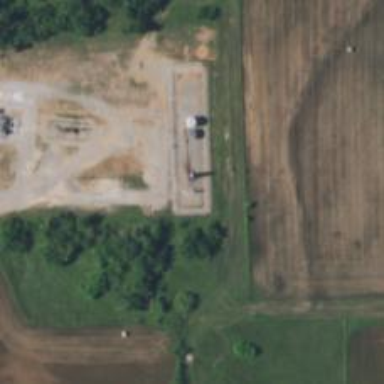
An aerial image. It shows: Storage tank with man-made structure.